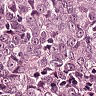
Metastatic tissue present: yes